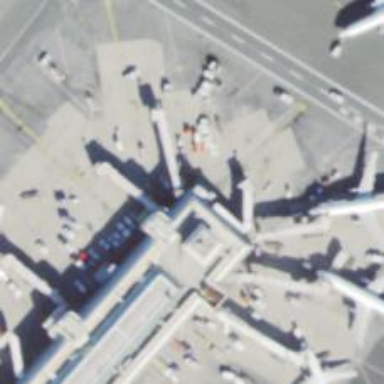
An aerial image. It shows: Airport gate.